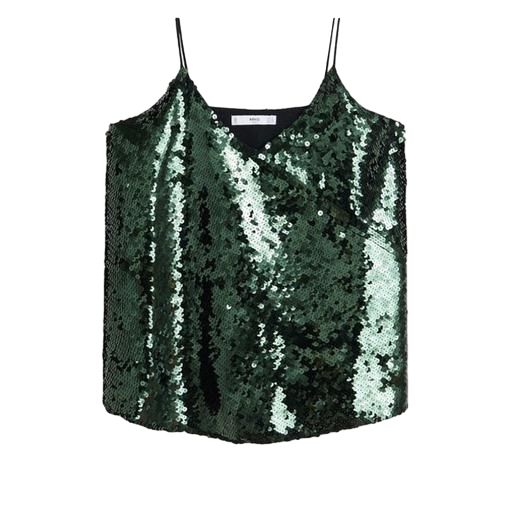
green emile sequin open-front vest, green camisole top, sequined blouse, white background